Question: I have customize the background of the spinner. I have removed the background and showing a spinner down arrow beside that. But if the text are not properly aligned. The bigger length text is showing in complete area but for smaller text, there is a gap coming for text and arrow. I have used the below code:
'''
<RelativeLayout
android:layout_width="fill_parent"
android:layout_height="wrap_content"
android:layout_marginLeft="20dp"
android:layout_marginRight="20dp"
android:orientation="horizontal" >
<TextView
android:id="@+id/txtSelectVehins"
android:layout_width="wrap_content"
android:layout_height="wrap_content"
android:layout_alignParentLeft="true"
android:layout_marginTop="30dp"
android:text="Select Vehicle"
android:textColor="#F8F1F1"
android:textStyle="bold" />
<RelativeLayout
android:layout_width="match_parent"
android:layout_height="wrap_content"
android:layout_marginTop="30dp"
android:layout_toRightOf="@id/txtSelectVehins" >
<Spinner
android:id="@+id/sp_veh_insrenew"
android:layout_width="wrap_content"
android:layout_height="wrap_content"
android:layout_alignParentRight="true"
android:background="@null"
android:drawSelectorOnTop="true"
android:minHeight="0dp"
android:spinnerMode="dropdown"
android:textSize="16sp" />
<ImageView
android:layout_width="wrap_content"
android:layout_height="wrap_content"
android:layout_alignParentRight="true"
android:src="@drawable/dropdownarrow" />
</RelativeLayout>
</RelativeLayout>
'''
The whole alignment i want to put rightly aligned. I have attached the screen shot here:

Please help me to fix this.
Here is my adapter to the spinner:
'''
editStateAdapter = new ArrayAdapter<String>(EditStateCity.this, R.layout.spinner_item, Constants.stateList);
editStateAdapter.setDropDownViewResource(R.layout.simple_spinner_dropdown_item);
mSpEditState.setAdapter(editStateAdapter);
'''
And here is the custom layout for the spinner text:
'''
<?xml version="1.0" encoding="utf-8"?>
<TextView
xmlns:android="http://schemas.android.com/apk/res/android"
android:layout_width="match_parent"
android:layout_height="wrap_content"
android:textSize="13sp"
android:textColor="#FFFFFF"
android:textStyle="bold"
android:paddingRight="20dip"
/>
'''
Thanks.
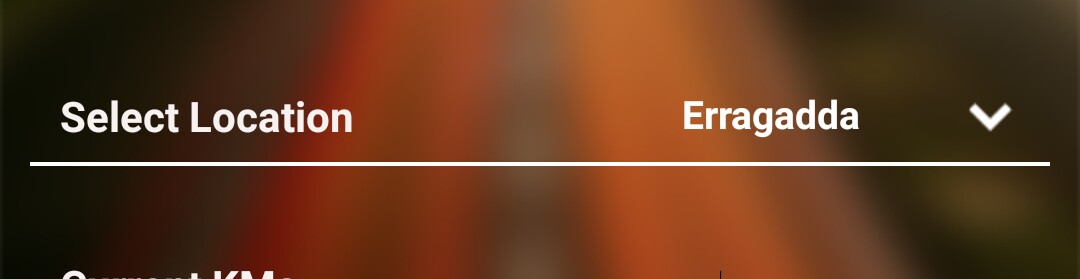
Answer: The views in the spinner are obtained from the adapter, so if you want to change anything on it, including the text alignment, you will need to edit the layout used as a dropdown resource.
So take your 'R.layout.spinner_item' and 'R.layout.simple_spinner_dropdown_item' resources and update them so the TextView they contain has its text aligned to the right.
'''
<TextView
xmlns:android="http://schemas.android.com/apk/res/android"
android:id="@android:id/text1"
android:layout_width="match_parent"
android:layout_height="wrap_content"
android:textSize="13sp"
android:textColor="#FFFFFF"
android:textStyle="bold"
android:paddingRight="20dip"
android:gravity="right" />
'''